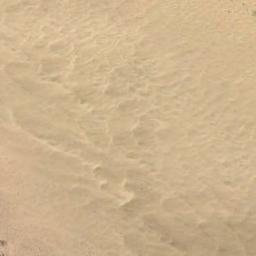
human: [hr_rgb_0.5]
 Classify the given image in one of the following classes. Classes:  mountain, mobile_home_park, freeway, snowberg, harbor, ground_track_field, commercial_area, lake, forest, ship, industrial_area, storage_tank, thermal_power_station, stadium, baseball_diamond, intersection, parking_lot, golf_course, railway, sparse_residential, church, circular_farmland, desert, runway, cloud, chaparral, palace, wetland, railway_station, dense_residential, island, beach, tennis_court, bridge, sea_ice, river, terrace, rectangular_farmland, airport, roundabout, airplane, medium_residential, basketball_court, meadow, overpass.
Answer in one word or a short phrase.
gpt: desert